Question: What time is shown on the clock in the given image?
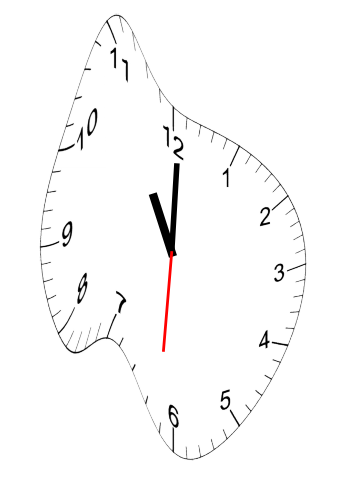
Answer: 11:00:31